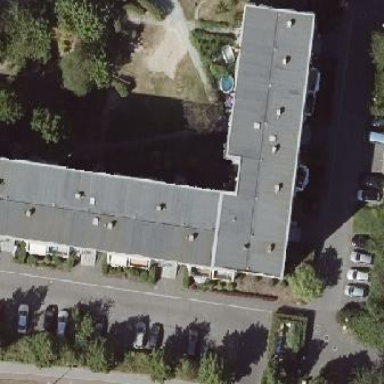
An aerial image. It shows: Apartment building with flat roof.